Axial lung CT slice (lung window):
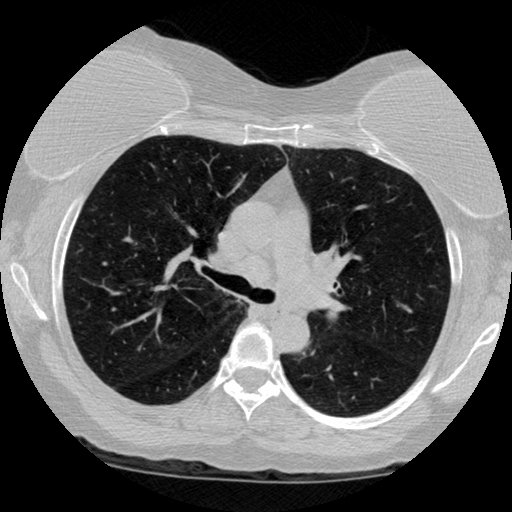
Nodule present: no